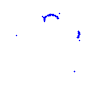
Particle: proton